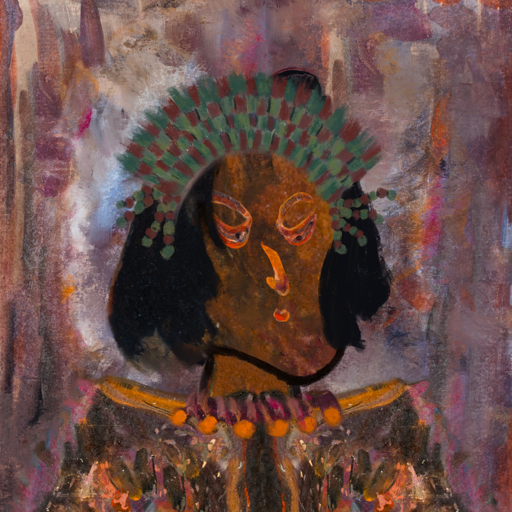
Background: Hypocrite, Head And Neck Side: Mosgoul, Face Side: Hypocrite, Bust: Gypsy_Queen, Hair Side: Mosgoul, Head Accessory: After_Raid_Crown, Second Necklace: Blank, Necklace: Doll, Baby: Blank